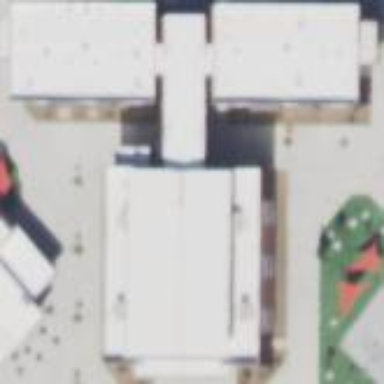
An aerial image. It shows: School building.